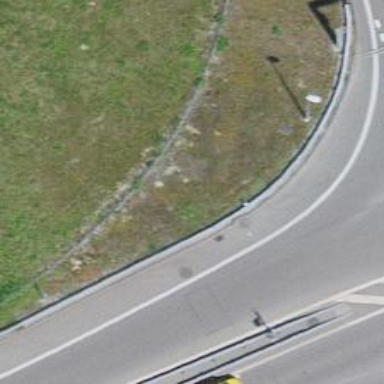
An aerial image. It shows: Guard rail.